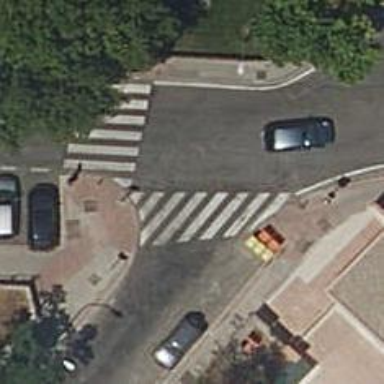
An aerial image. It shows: Marked road crossing.